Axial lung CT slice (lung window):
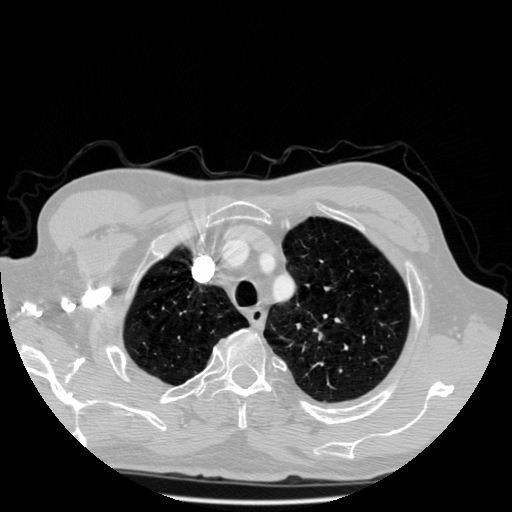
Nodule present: no